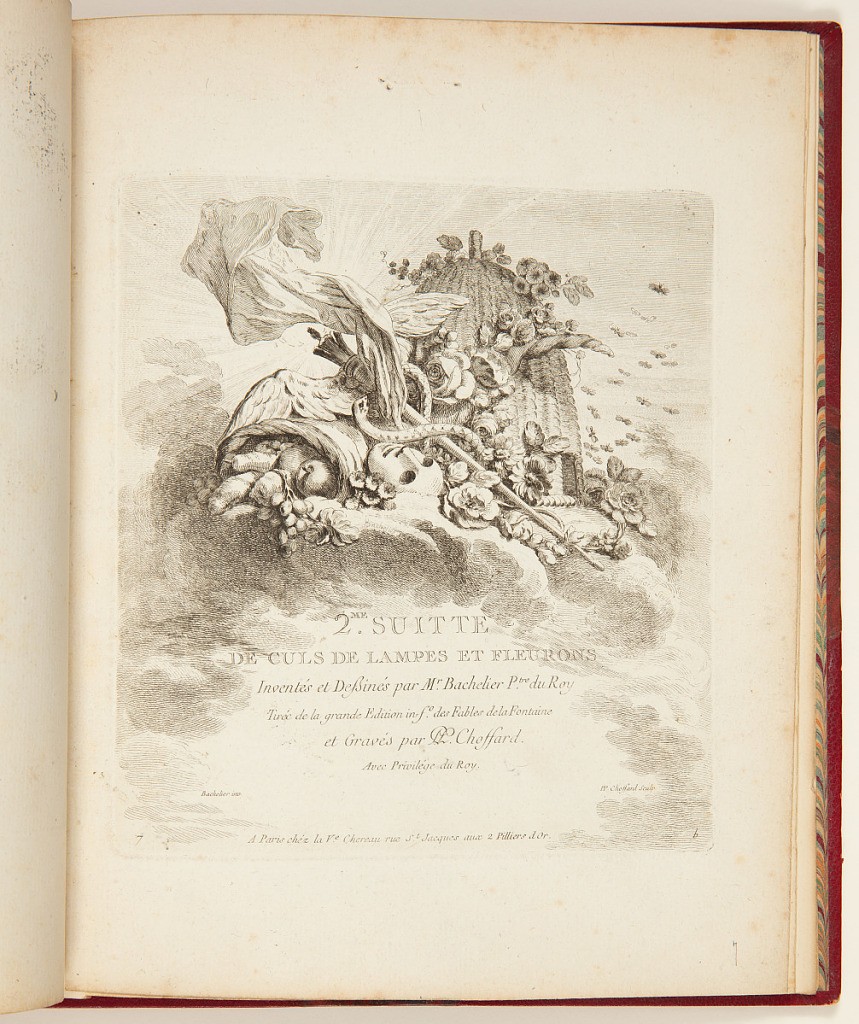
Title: Title Page
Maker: Jean-Jacques Bachelier, French, 1724 - 1806
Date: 1762
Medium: Etching and engraving on laid paper
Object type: Print
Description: Title page for the second series of six plates of tailpieces and fleurons originally designed for the 1755-1759 four-volume edition of the Fables de La Fontaine. In the upper section, a beehive with bees, a caduceus (winged staff with intertwined snakes), a basket of fruit, a mask, and a flowing textile, with flowers and leaves sit amongst clouds with sunrays in the background. The title is lettered in the lower half of the plate with clouds surrounding it. The plate is signed and numbered.